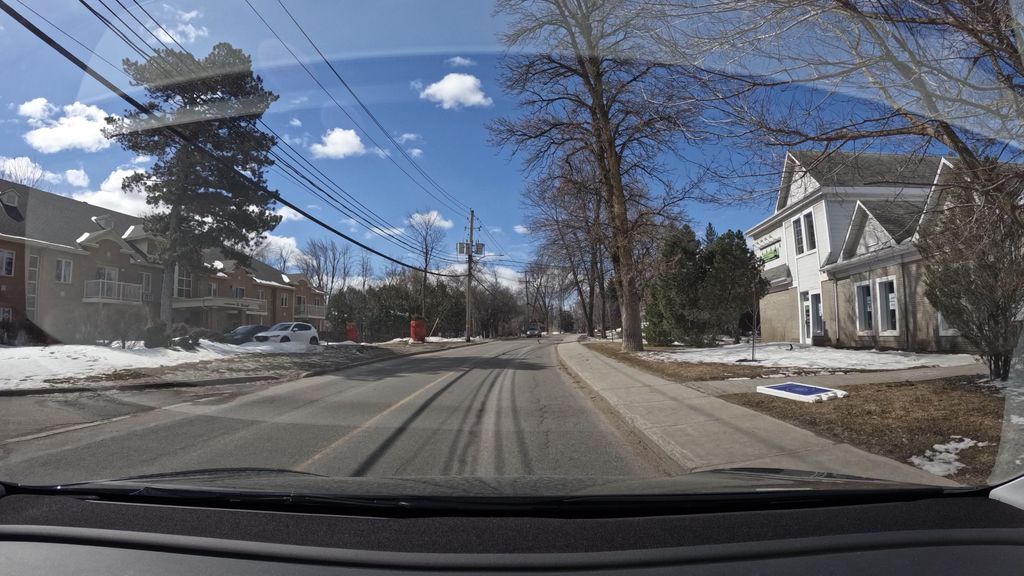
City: montreal